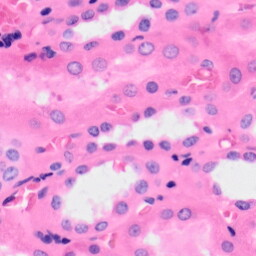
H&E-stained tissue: Kidney